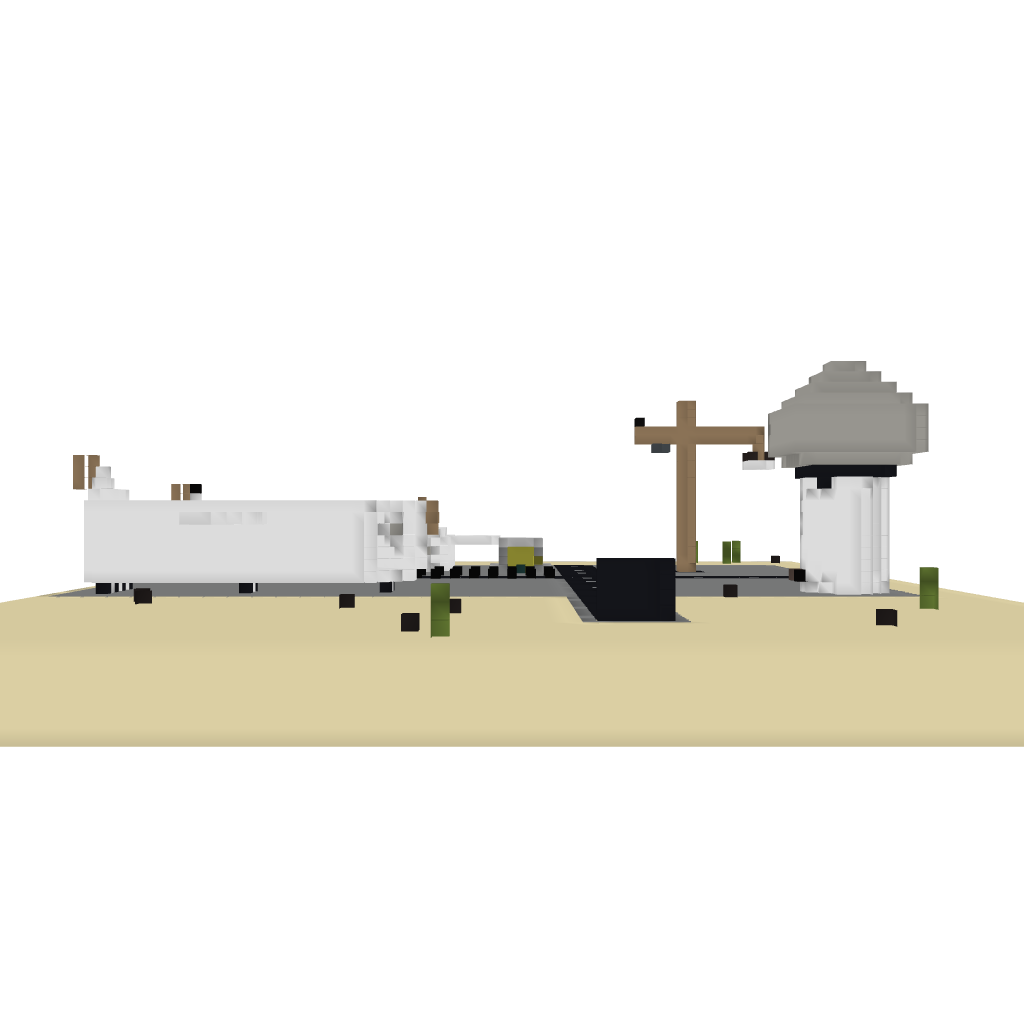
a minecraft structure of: Big Airfield with realistic planes and control tower Etc...